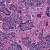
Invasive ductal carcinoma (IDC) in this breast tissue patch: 1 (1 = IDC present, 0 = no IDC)